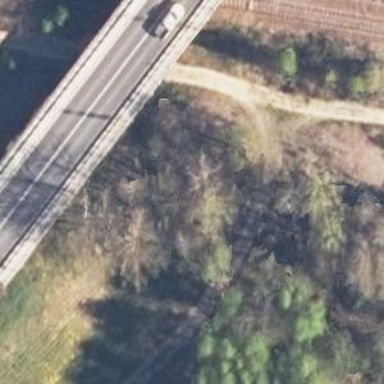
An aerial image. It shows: Abandoned railway.